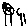
Label: tree